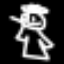
Label: angel